Question: Count the number of objects in the diagram.
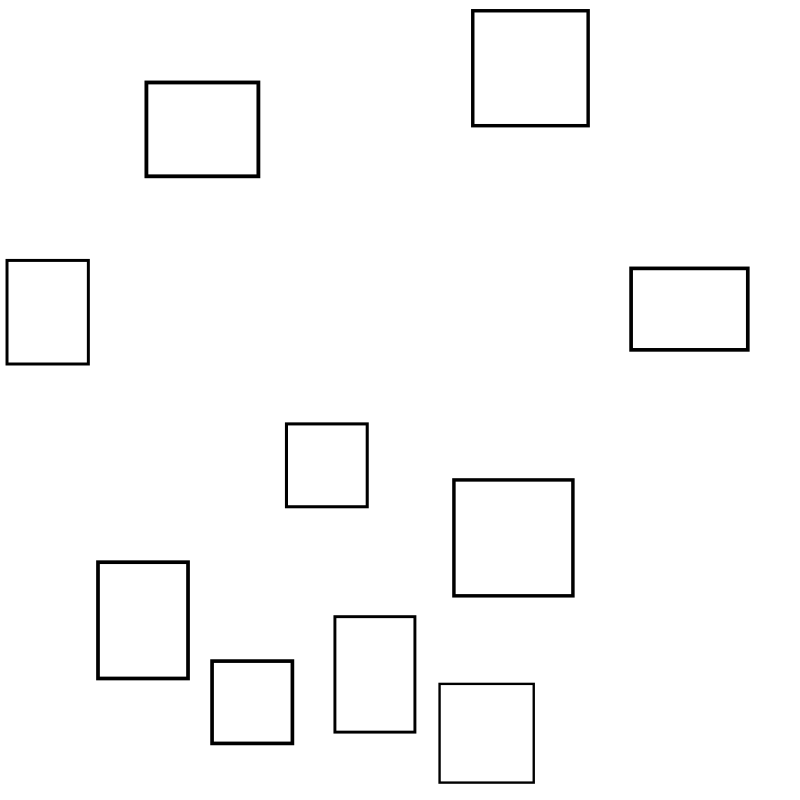
Answer: 10